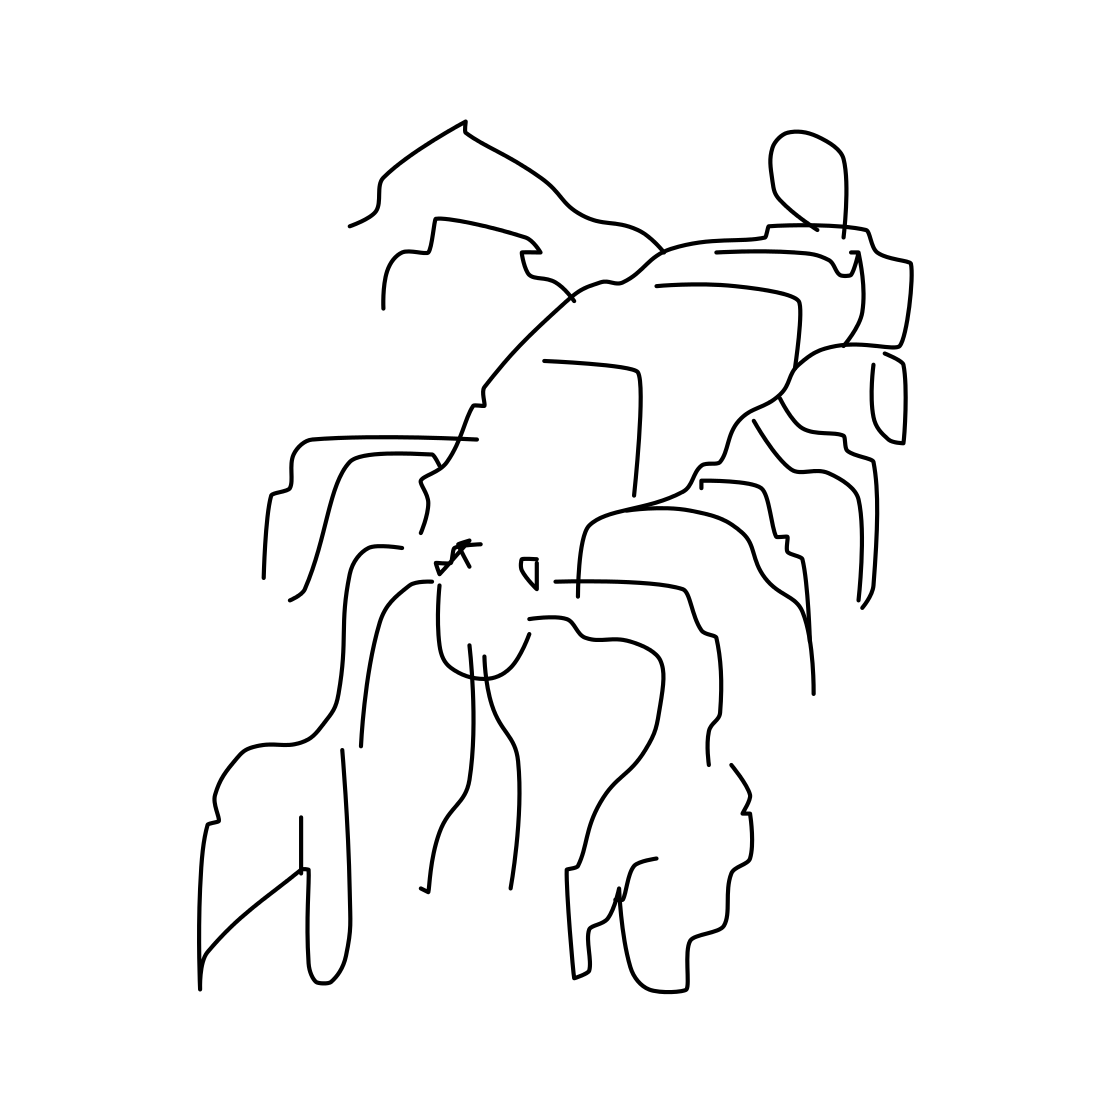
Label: lobster